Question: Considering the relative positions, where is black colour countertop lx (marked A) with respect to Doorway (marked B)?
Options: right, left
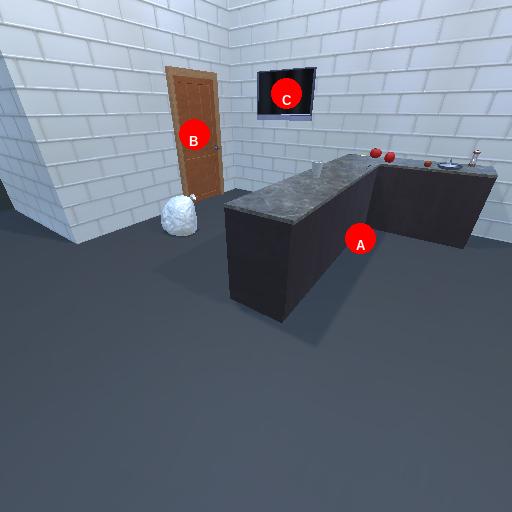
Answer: right